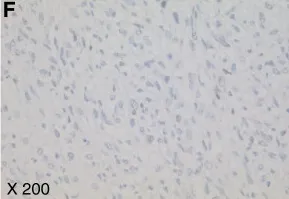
Tumor Pathology. Progesterone.
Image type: pathology (immunostaining)